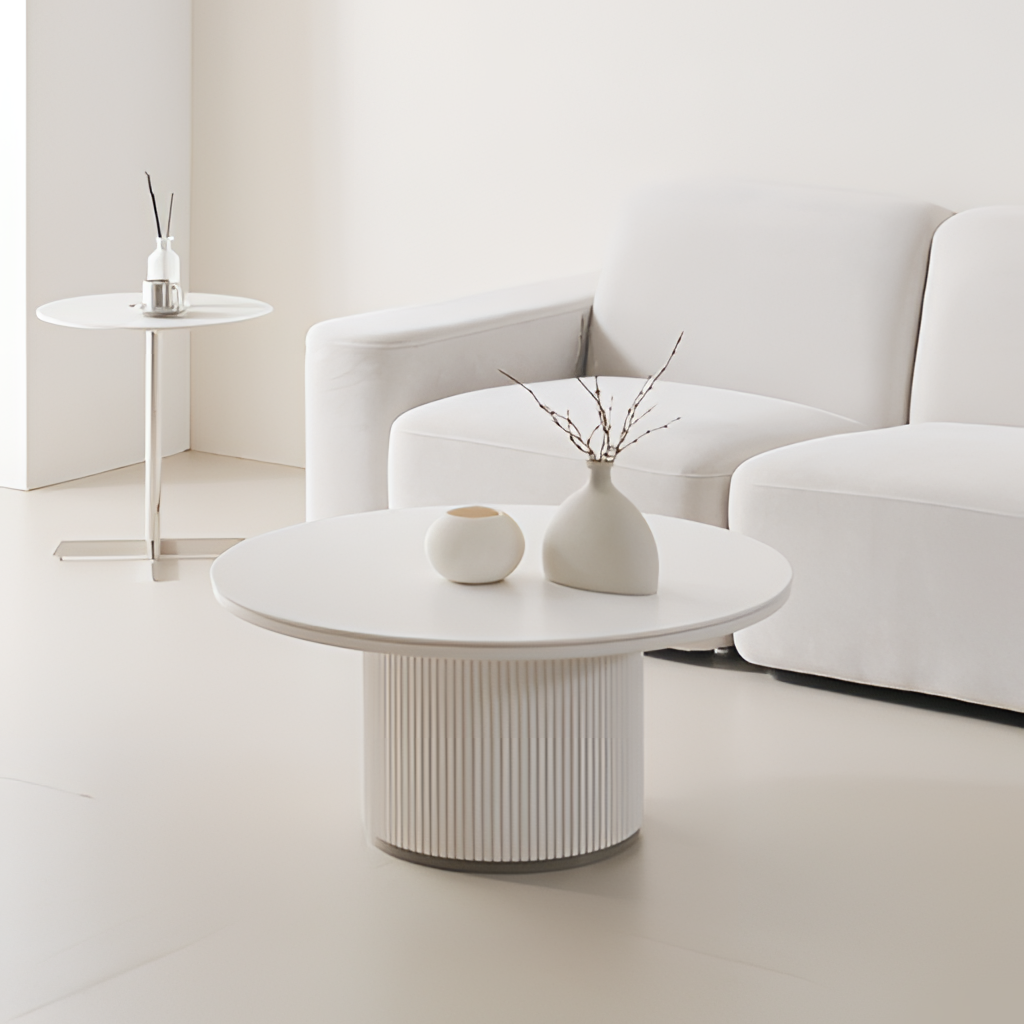
white fabric sofa, living room, tile flooring, with large square pattern, white paint wallpaper, with solid pattern, minimalist